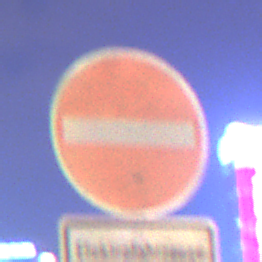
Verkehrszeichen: VerbotDerEinfahrt
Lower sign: BesondereFahrzeugeUndTransportgueter10
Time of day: Night
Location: Outdoor (Urban)
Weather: PartlyCloudy
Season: NotSpecified
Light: Natural